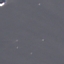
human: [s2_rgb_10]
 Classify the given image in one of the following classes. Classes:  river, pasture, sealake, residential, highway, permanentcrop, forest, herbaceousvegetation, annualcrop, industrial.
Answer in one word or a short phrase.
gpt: SeaLake